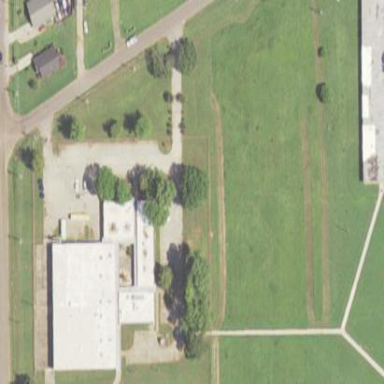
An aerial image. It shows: School.